Current action and preconditions to check: trajectory_clear

Your task: For each precondition in the list above, predict whether it will hold at this action.

Consider the current scene as observed from the mobile robot's camera, and analyze the predicted future states of all dynamic agents (e.g., people, animals, vehicles, or any moving entities) within the NEXT SECOND.

IMPORTANT: Only answer "very likely" if you are absolutely certain—based on strong, clear evidence—that a dynamic agent will violate the precondition in the predicted future state. Do NOT answer "very likely" for unlikely, ambiguous, or low-probability risks.

Ask yourself for each precondition: Is there a high probability, with clear and convincing evidence, that the predicted future states of any dynamic agent will interfere with the predicted future state of the currently executing action within the NEXT SECOND, causing that precondition to fail?

Assess the risk level based on these predictions. Use "likely" or "very likely" if motions create a clear risk of interference.

Use "neutral" or "improbable" if agents are nearby but their predicted paths are clearly diverging or non-conflicting.

Failure Risk Categories: "very improbable", "improbable", "neutral", "likely", "very likely"

Answer Format: Output ONLY the probability_of_failure value from these categories: "very improbable", "improbable", "neutral", "likely", "very likely"

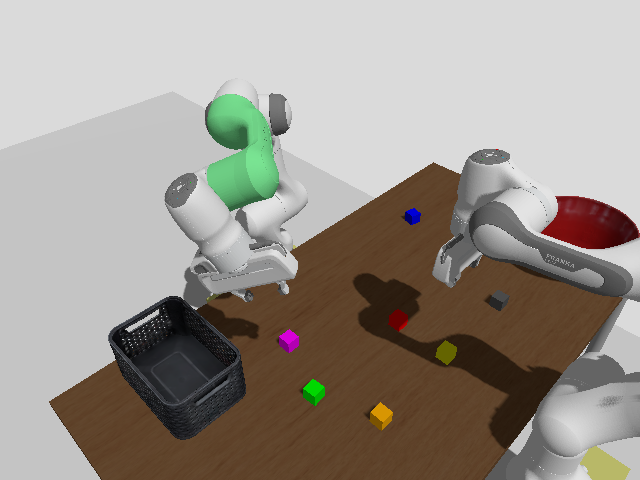

Answer: very improbable